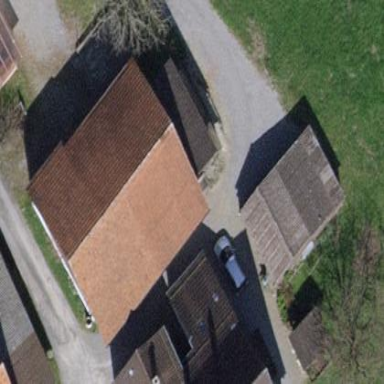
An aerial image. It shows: Rural barn.